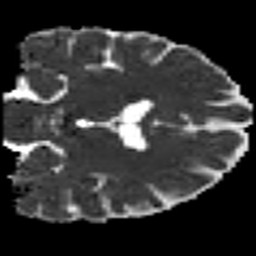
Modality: MD
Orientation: coronal
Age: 36
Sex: male
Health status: ill
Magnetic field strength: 3 T
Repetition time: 9 s
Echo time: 0.093 s